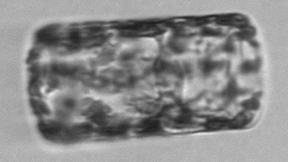
Label: Guinardia_flaccida